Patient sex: M
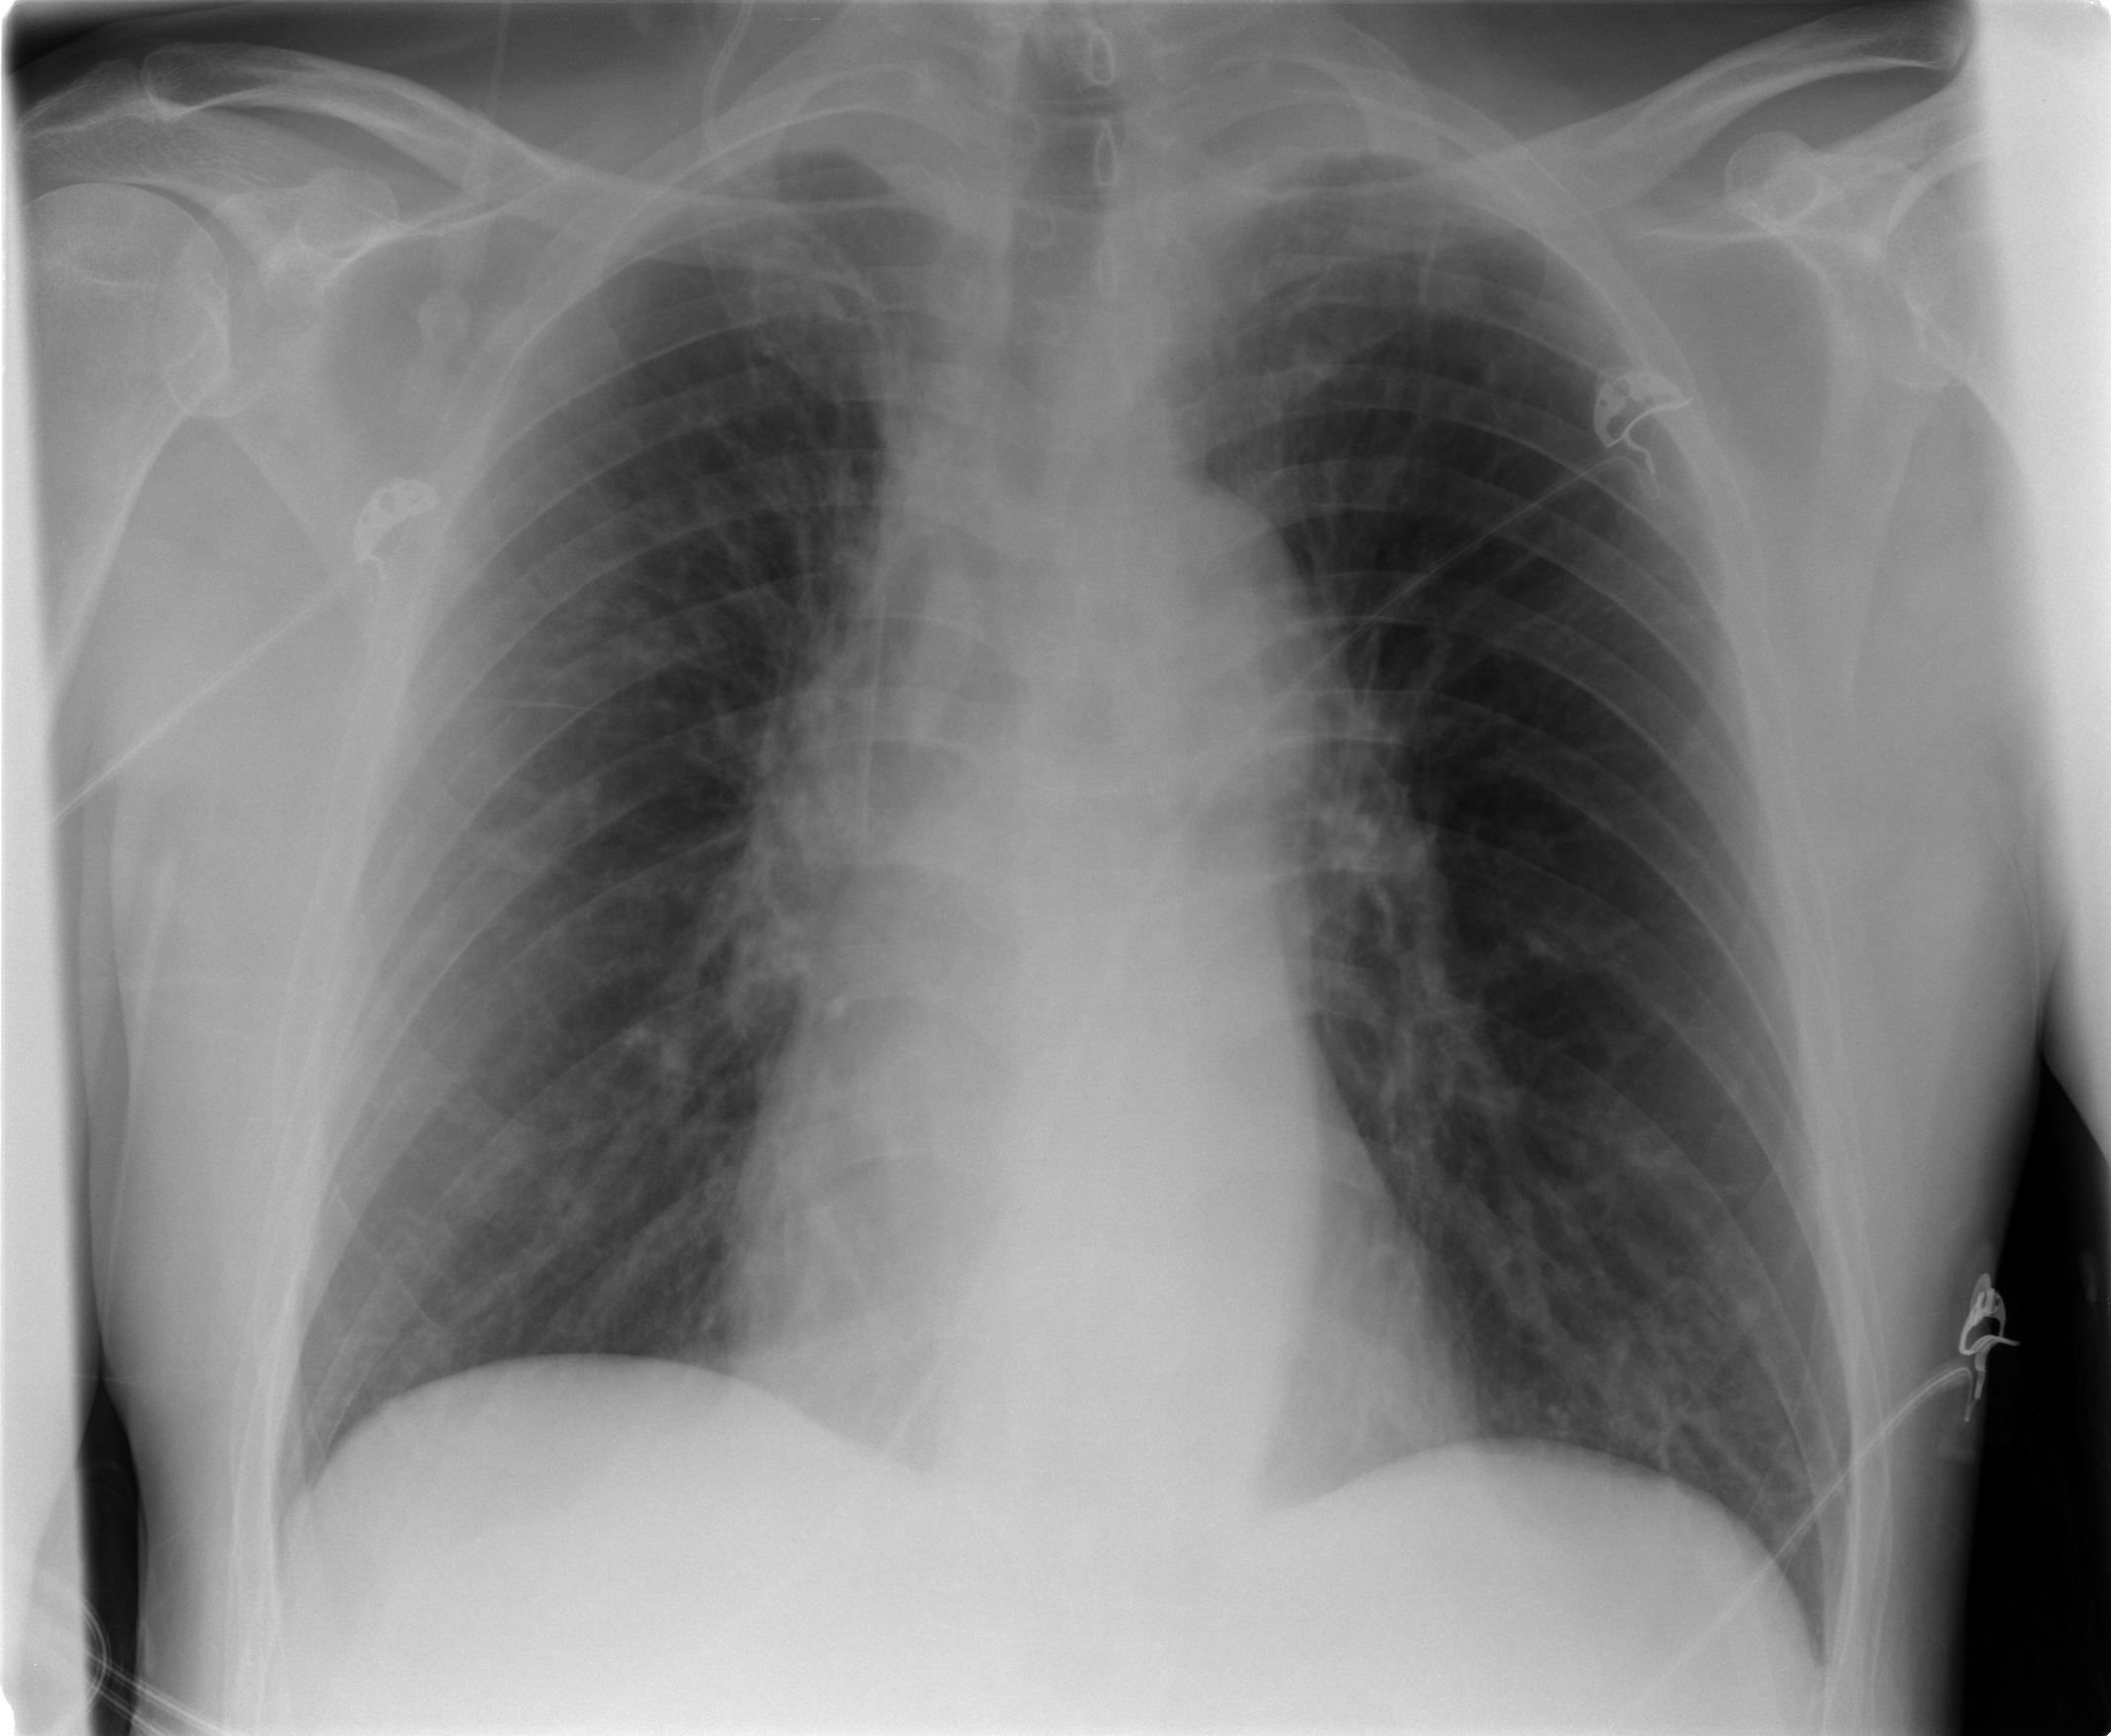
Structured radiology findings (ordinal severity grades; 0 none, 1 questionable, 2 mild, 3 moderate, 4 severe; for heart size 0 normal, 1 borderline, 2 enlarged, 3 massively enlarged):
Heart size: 0
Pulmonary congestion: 1
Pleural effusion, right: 0
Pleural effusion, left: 0
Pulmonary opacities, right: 0
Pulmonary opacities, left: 0
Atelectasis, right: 0
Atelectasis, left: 0